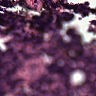
Metastatic tissue present: no